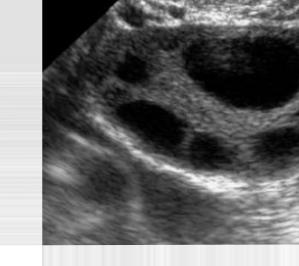
Label: infected